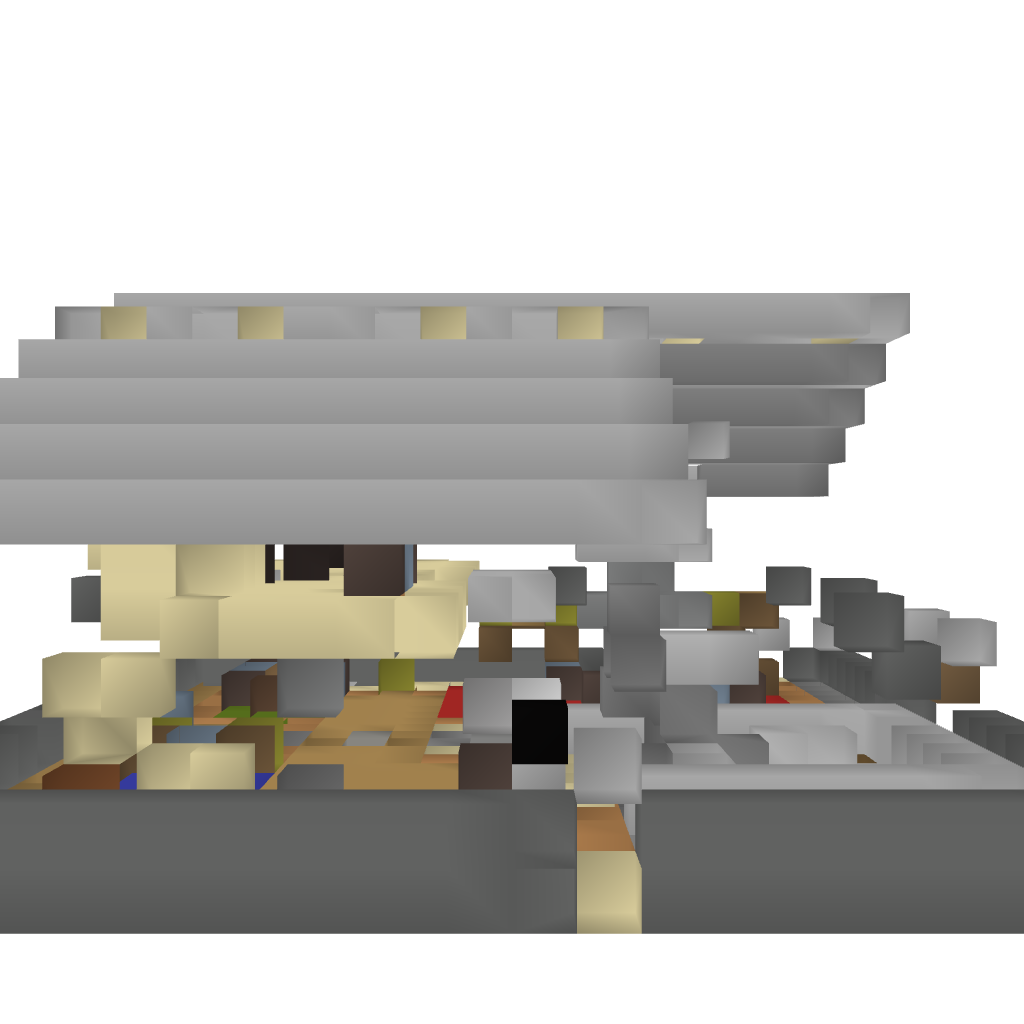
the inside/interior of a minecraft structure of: Modern house whit a fireplace